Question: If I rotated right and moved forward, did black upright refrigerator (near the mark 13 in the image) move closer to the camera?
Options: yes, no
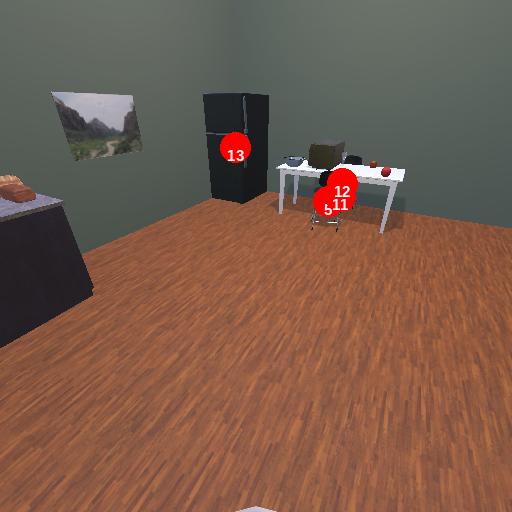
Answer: yes